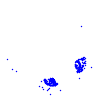
Particle: electron